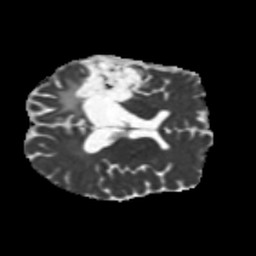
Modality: MD
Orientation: axial
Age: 49
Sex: male
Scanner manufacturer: siemens
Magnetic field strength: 3 T
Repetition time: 5.25 s
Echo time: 0.08 s